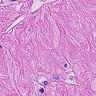
Metastatic tissue present: yes